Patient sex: M
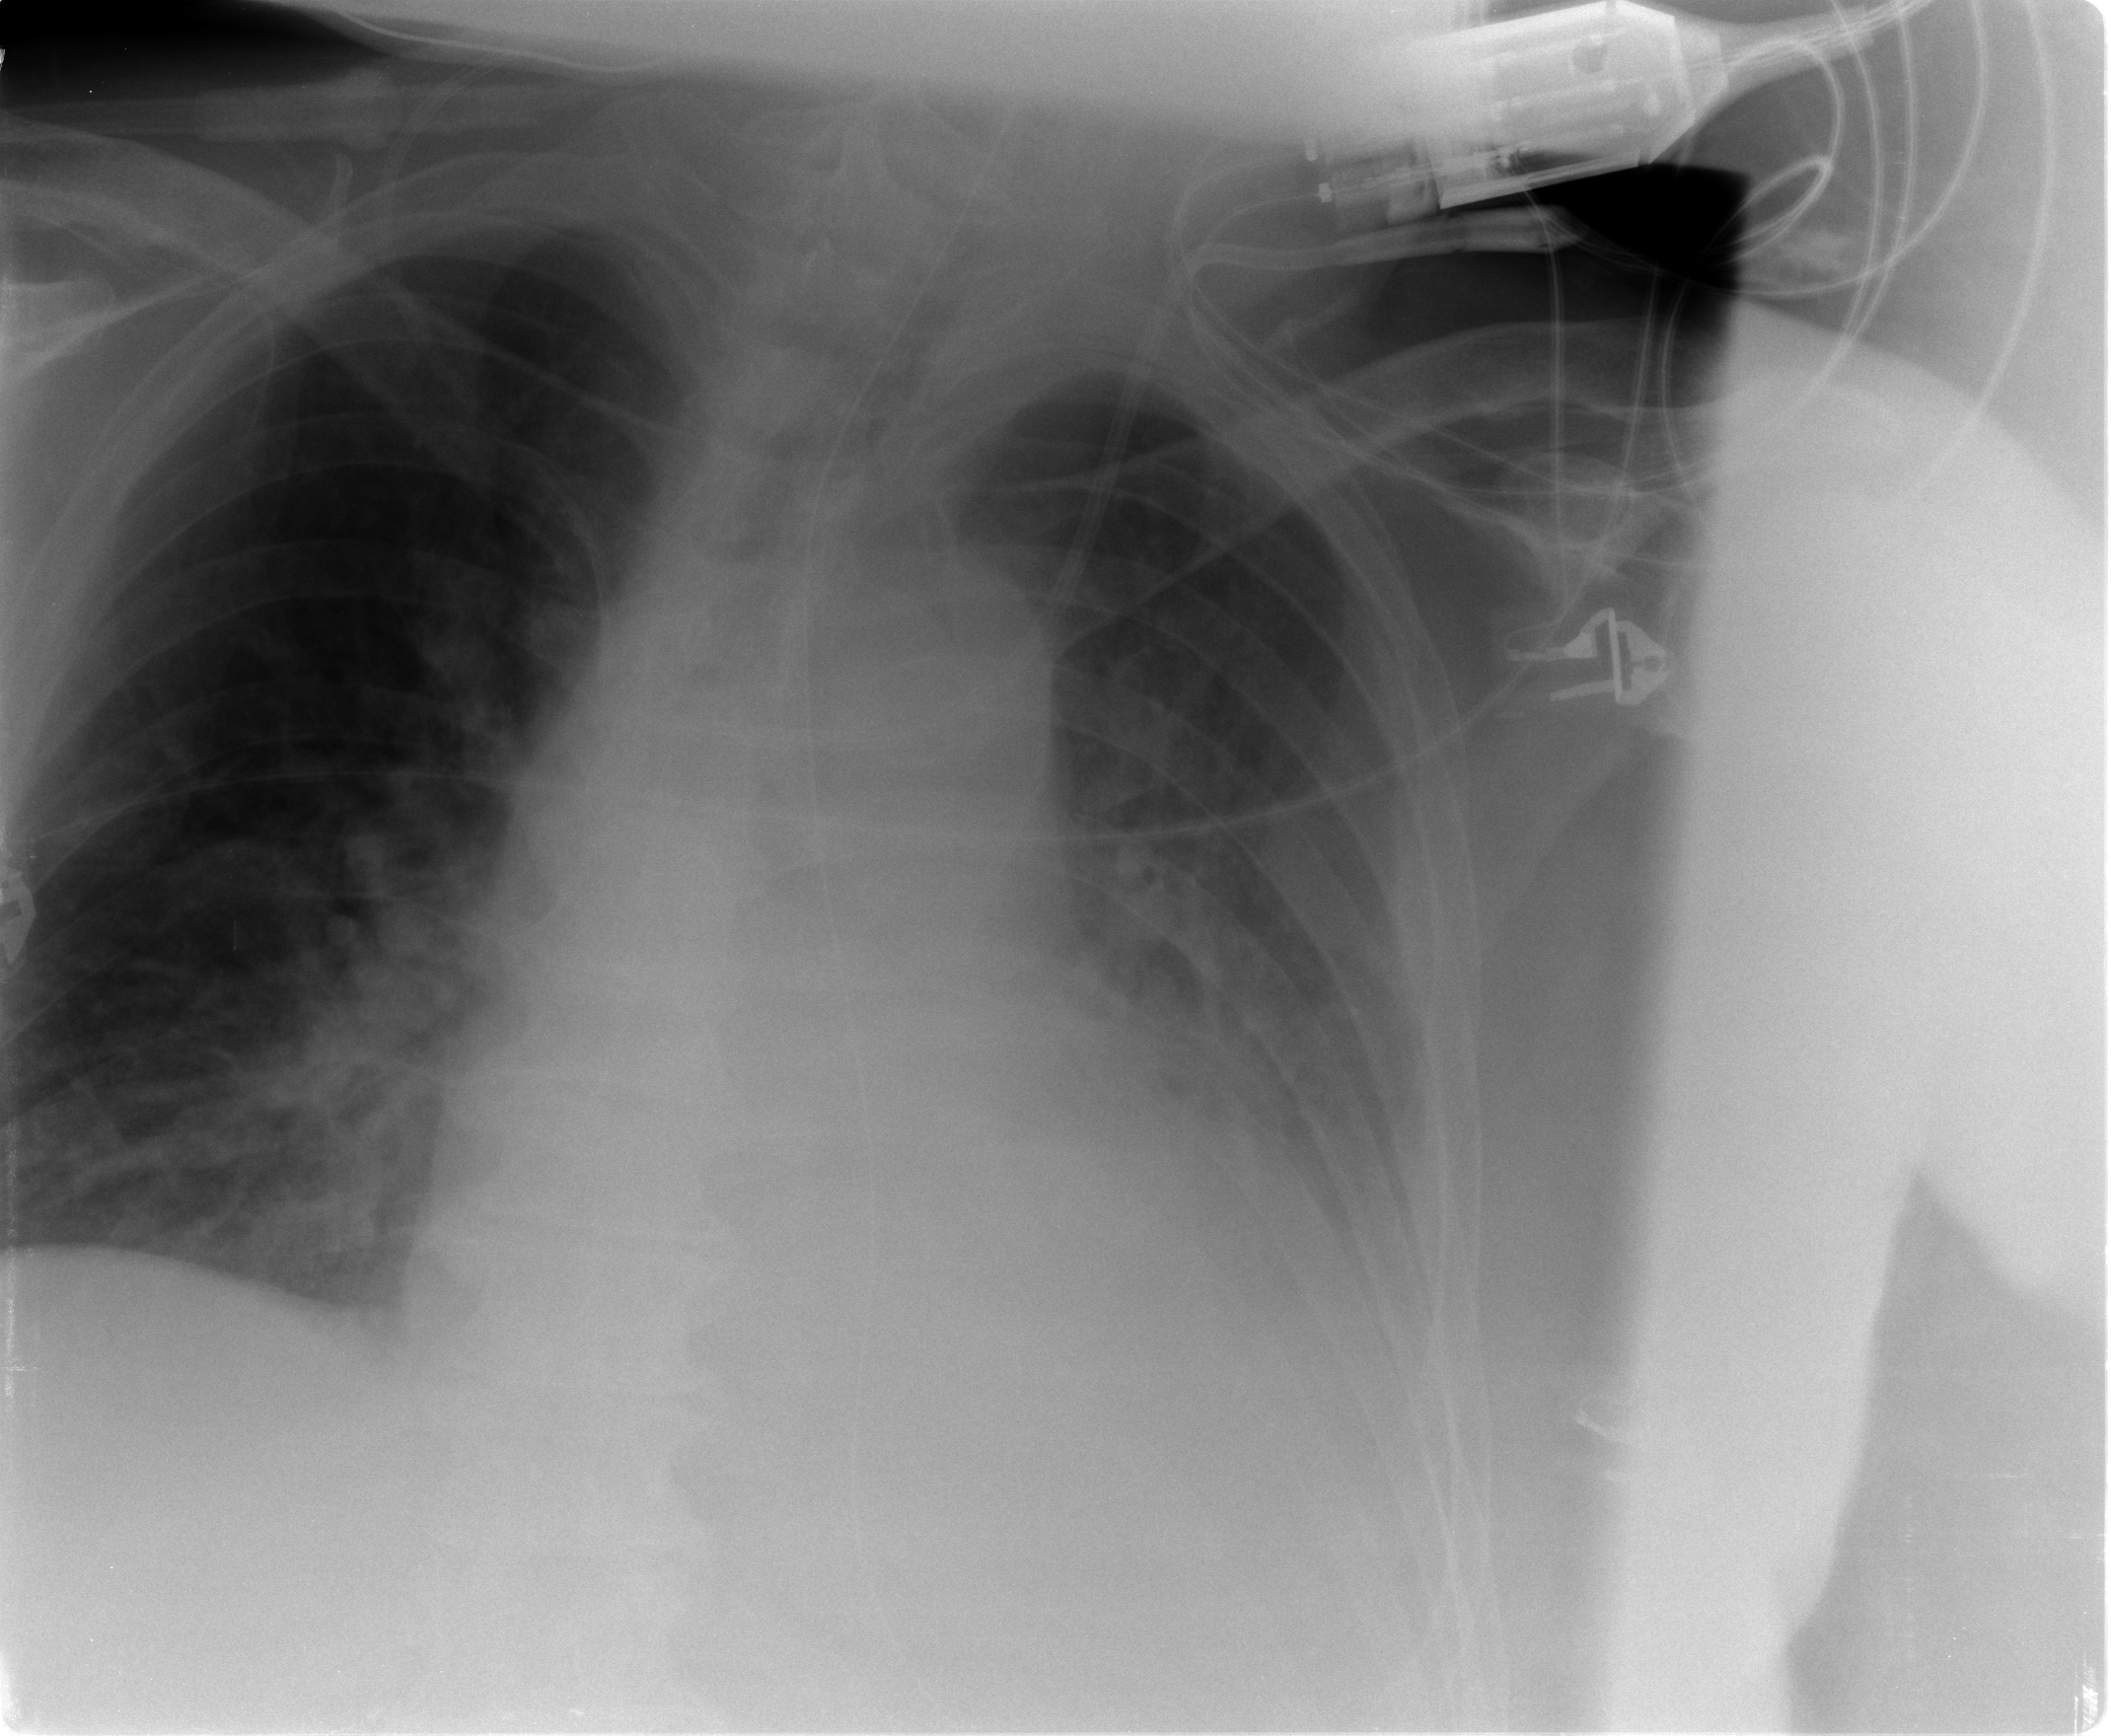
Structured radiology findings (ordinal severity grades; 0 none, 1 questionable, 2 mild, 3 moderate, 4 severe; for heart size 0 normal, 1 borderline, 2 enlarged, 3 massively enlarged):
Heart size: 2
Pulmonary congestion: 2
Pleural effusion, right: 0
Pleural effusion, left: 2
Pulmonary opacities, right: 1
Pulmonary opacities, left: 2
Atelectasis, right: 2
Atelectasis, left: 3